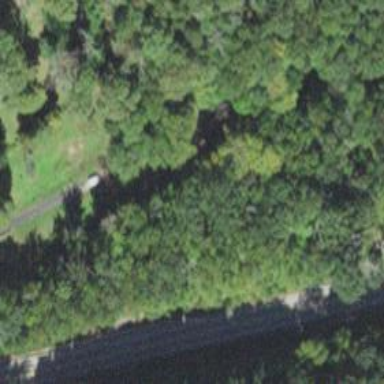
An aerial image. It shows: Track road with bridge.